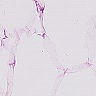
Metastatic tissue present: no